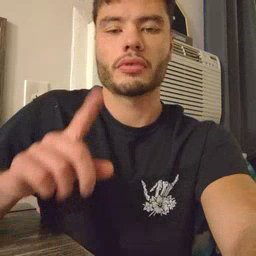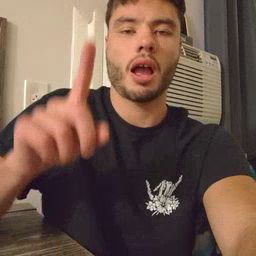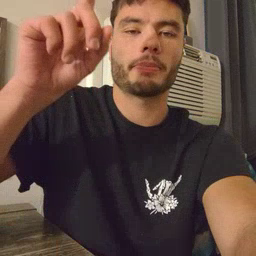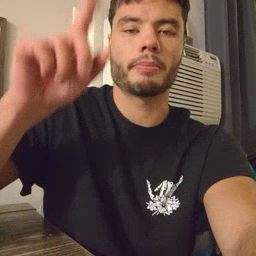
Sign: up